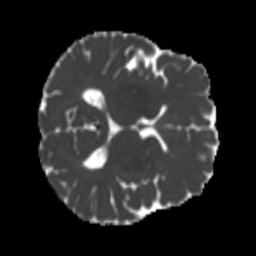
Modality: MD
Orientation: axial
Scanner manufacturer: siemens
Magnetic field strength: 3 T
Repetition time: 4 s
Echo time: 0.0594 s